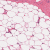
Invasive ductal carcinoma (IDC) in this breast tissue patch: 0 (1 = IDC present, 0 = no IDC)